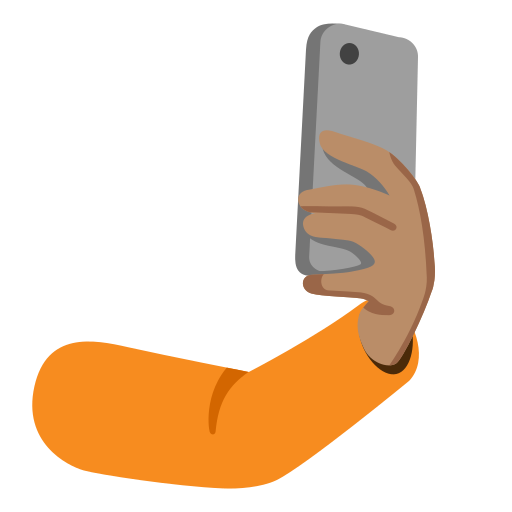
Emoji: 🤳🏽